Question: I am trying to create a hyperlink from two pieces of text split over two cells in a table row.
I am generating my table using PHP to echo out the results from my database to a table.
When it echo's it generates a hyperlink with GET variables at the end which allow the user to visit a page relevant to that information.
The problem is that I can't seem to generate a hyperlink that will go across those table cells, I have looked around the web and there is nothing that says I cannot do this.
As you can see from the screenshot below I am generating a hyperlink inside one table cell but I want the other table cell to have the same hyperlink.

'''
while ($row = $db->fetch_assoc($newest))
{
echo "<tr>";
echo "<td>";
echo "<a href='manager.php?method=view&id=".$row['id']."'>".$row['first_name']." ". $row['second_name']. "</td><td>".$row['company_name']."</a>";
echo "</td>";
echo "</tr>";
}
'''
I have a feeling that I will just have to generate two separate hyperlinks for the table cells.
However I am hoping someone here can prove me wrong and save me a few lines of code.
Thanks :)
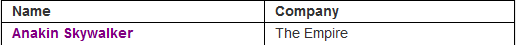
Answer: Using native hyperlinks, you will have to create separate wrappers for each cell.
However, if you want to use JS for linking and redirecting, you could do something like:
'''
.....
<tr class="clickable" data-href="http://google.com">
<td>cell-1</td>
<td>cell-2</td>
<td>cell-3</td>
</tr>
....
'''
and then:
'''
$(function(){
$('tr.clickable').click(function(){
window.location.href = $(this).attr('data-href');
});
});
'''